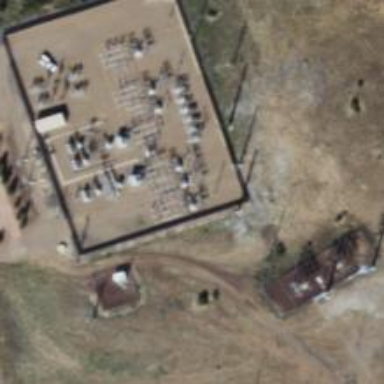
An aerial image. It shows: Power substation.